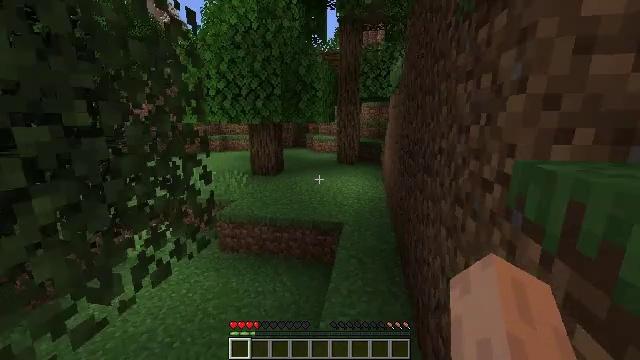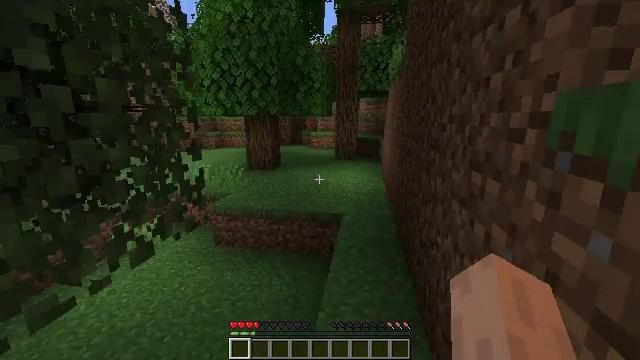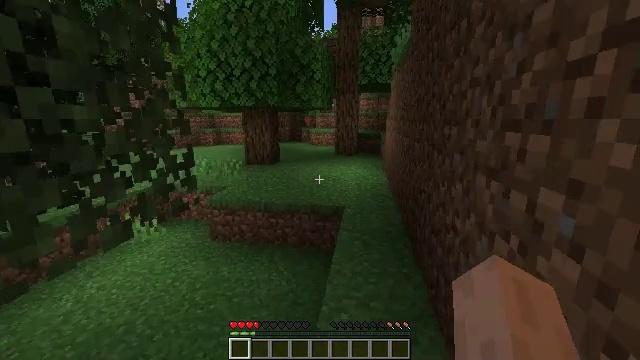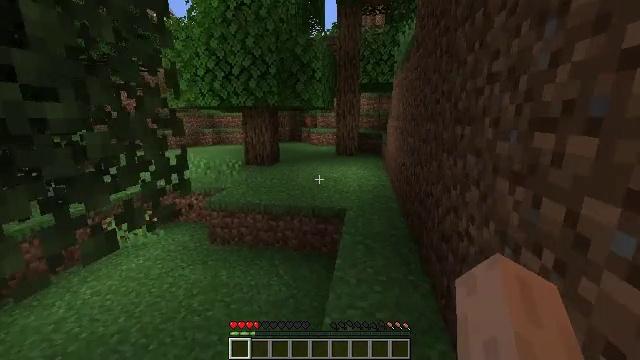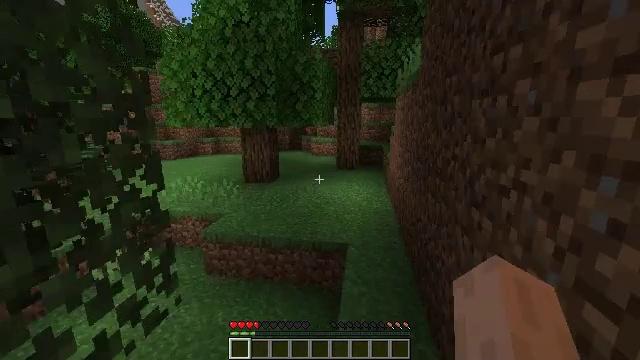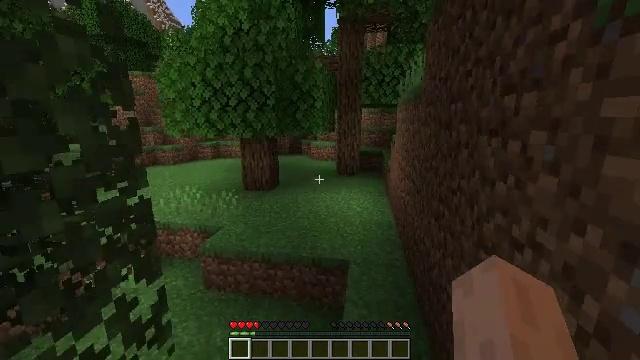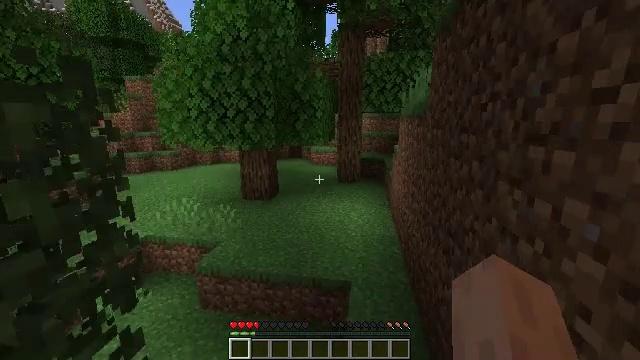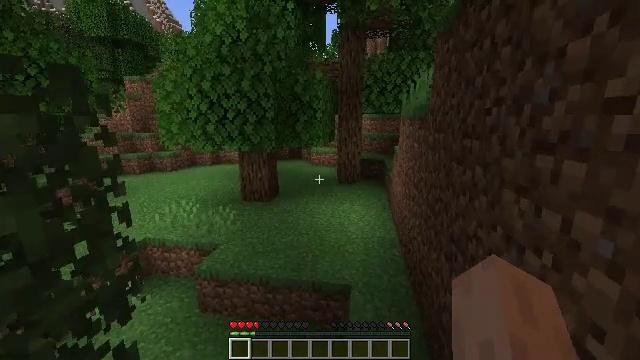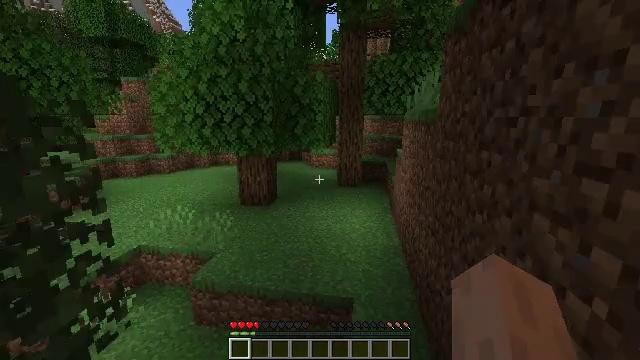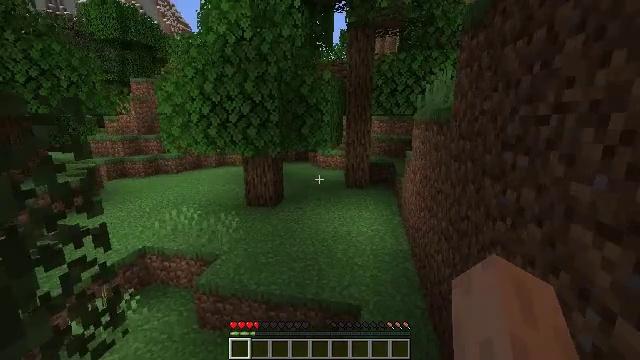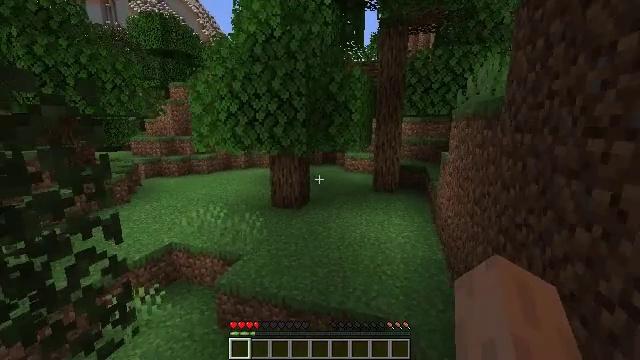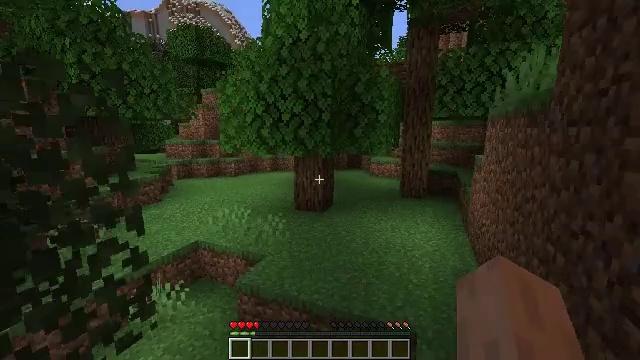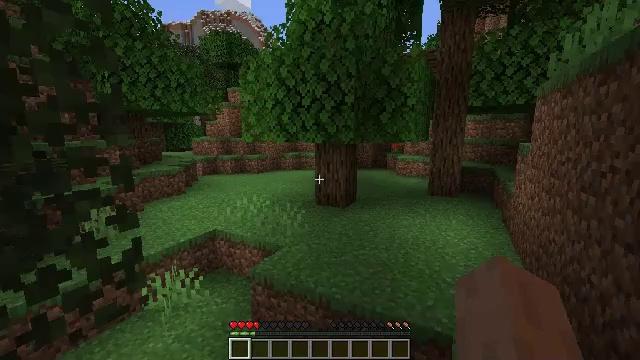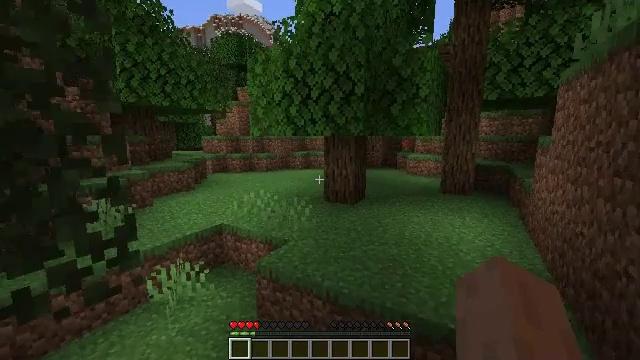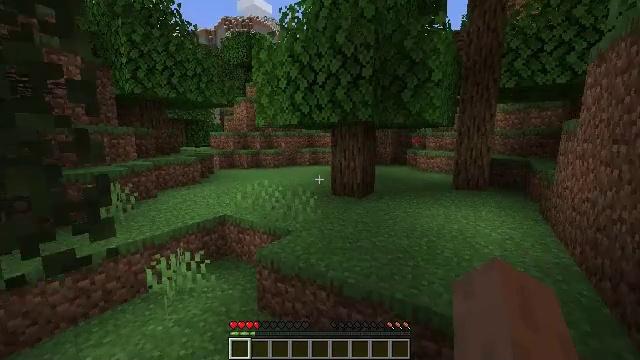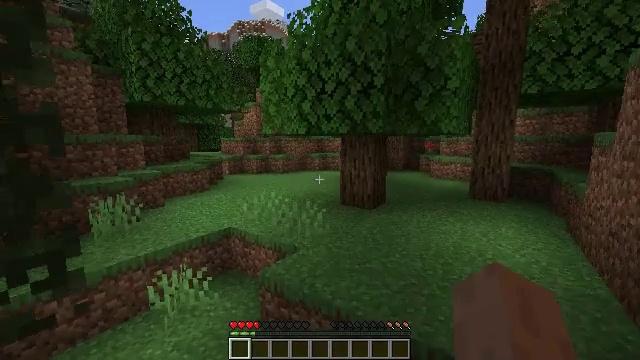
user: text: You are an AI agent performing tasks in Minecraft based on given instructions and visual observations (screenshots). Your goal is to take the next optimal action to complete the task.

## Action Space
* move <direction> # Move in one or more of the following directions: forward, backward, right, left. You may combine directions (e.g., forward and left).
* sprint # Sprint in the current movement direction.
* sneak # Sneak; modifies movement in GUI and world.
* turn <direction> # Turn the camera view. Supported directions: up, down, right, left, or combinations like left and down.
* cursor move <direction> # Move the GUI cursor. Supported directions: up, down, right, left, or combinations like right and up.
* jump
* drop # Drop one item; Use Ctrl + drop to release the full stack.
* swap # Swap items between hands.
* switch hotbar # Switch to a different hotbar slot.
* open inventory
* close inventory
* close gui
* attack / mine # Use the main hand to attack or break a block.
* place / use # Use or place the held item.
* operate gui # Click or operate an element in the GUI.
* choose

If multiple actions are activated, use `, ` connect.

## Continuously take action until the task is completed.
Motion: motion action
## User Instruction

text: Break the birch leaves block.
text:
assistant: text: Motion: move forward, jump
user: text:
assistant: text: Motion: move forward, jump
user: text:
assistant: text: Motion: move forward, jump
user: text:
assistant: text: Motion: move forward, jump
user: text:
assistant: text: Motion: move forward, jump
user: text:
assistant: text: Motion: move forward, jump
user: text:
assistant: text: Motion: move forward, jump
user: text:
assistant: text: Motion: move forward, jump
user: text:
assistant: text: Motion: move forward, turn left, jump
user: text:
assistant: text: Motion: move forward, turn left and up, jump
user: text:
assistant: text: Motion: move forward, turn left and up, jump
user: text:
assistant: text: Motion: move forward, sprint, turn left and up, jump
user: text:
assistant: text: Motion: move forward, sprint, turn left, jump
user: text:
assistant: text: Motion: move forward, sprint, turn left, jump
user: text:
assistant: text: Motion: move forward, sprint, turn left, jump
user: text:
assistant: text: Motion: move forward, sprint, turn left, jump
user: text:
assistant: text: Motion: move forward, sprint, turn left, jump
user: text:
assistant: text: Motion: move forward, sprint, jump
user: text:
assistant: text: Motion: move forward, sprint, jump
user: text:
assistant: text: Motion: move forward, sprint, jump
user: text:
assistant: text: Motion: move forward, sprint, jump
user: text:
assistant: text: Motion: move forward, sprint, turn left, jump
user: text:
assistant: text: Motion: move forward, sprint, turn left, jump
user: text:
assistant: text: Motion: move forward, sprint, turn left, jump
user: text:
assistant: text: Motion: move forward, sprint, turn left, jump
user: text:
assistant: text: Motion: move forward, sprint, jump
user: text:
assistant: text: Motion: move forward, sprint, jump
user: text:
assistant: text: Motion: move forward, sprint, jump
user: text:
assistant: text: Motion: move forward, sprint, jump
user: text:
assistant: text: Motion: move forward, sprint, jump